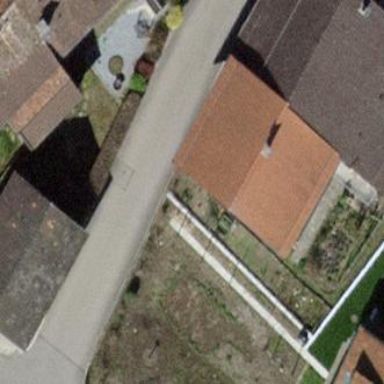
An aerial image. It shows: Detached building with gabled roof.